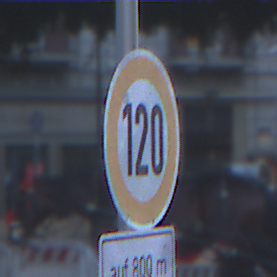
Verkehrszeichen: Geschwindigkeit120
Zusatzzeichen unten: LaengeEinerStrecke5
Umgebung: Outdoor, Urban
Tageszeit: SunriseSunset
Wetter: PartlyCloudy
Licht: Natural
Jahreszeit: NotSpecified
Kontrast: LowContrast